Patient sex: F
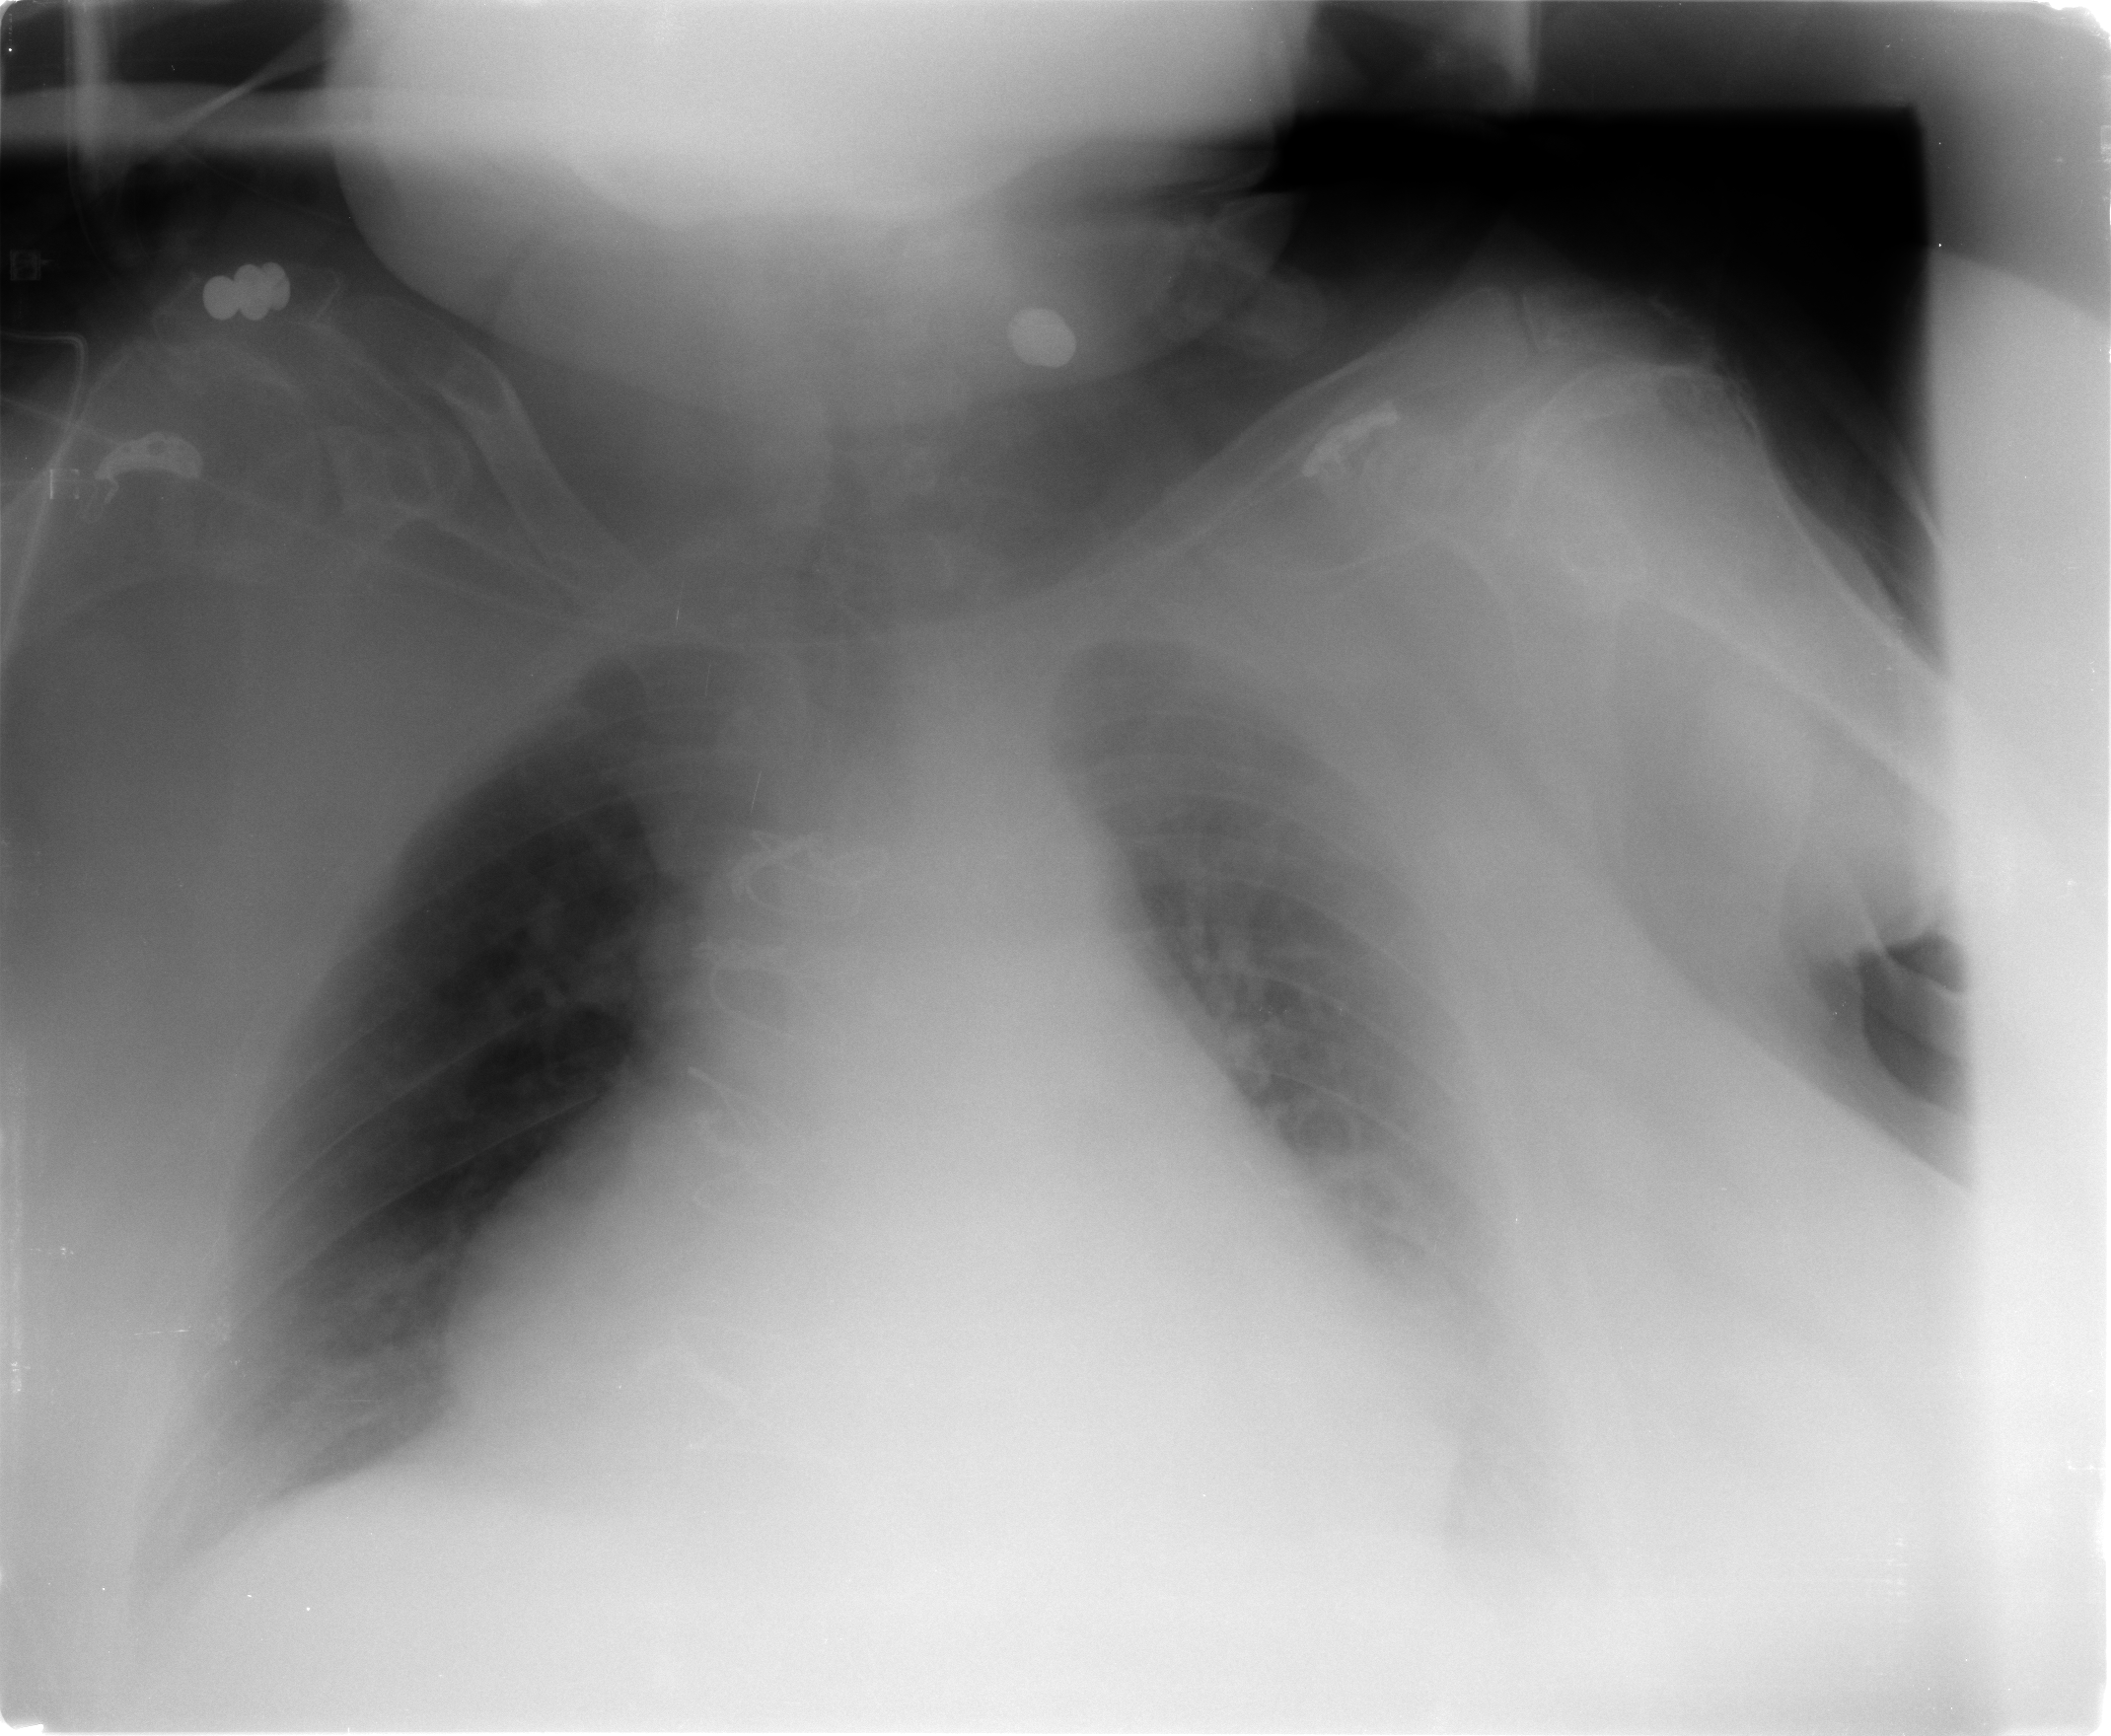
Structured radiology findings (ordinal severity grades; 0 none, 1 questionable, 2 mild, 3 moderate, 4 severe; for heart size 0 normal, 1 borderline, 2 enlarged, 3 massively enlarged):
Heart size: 3
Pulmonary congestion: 2
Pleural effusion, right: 1
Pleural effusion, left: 2
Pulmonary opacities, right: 0
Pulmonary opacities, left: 0
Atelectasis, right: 0
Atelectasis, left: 2